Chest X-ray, AP view. Patient: 52 years old, sex F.
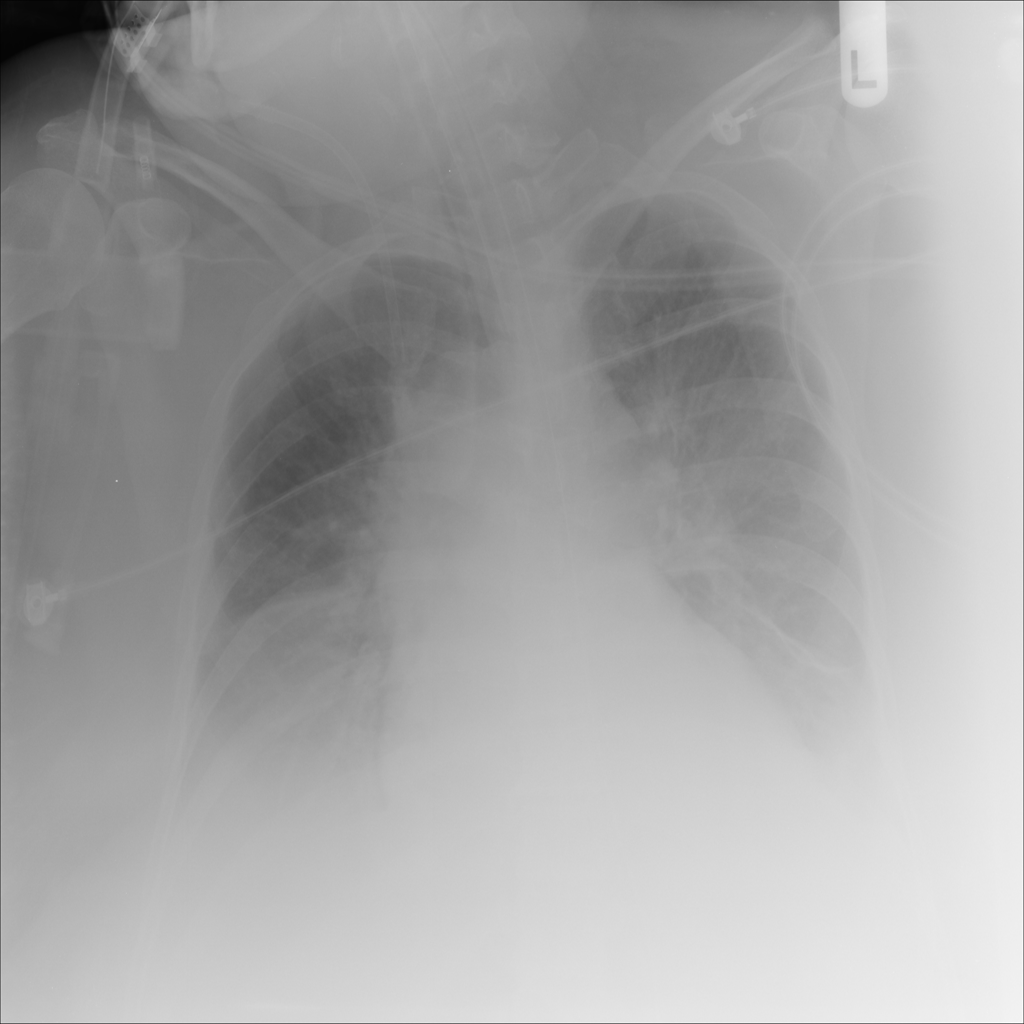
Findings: Atelectasis